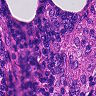
Metastatic tissue present: no